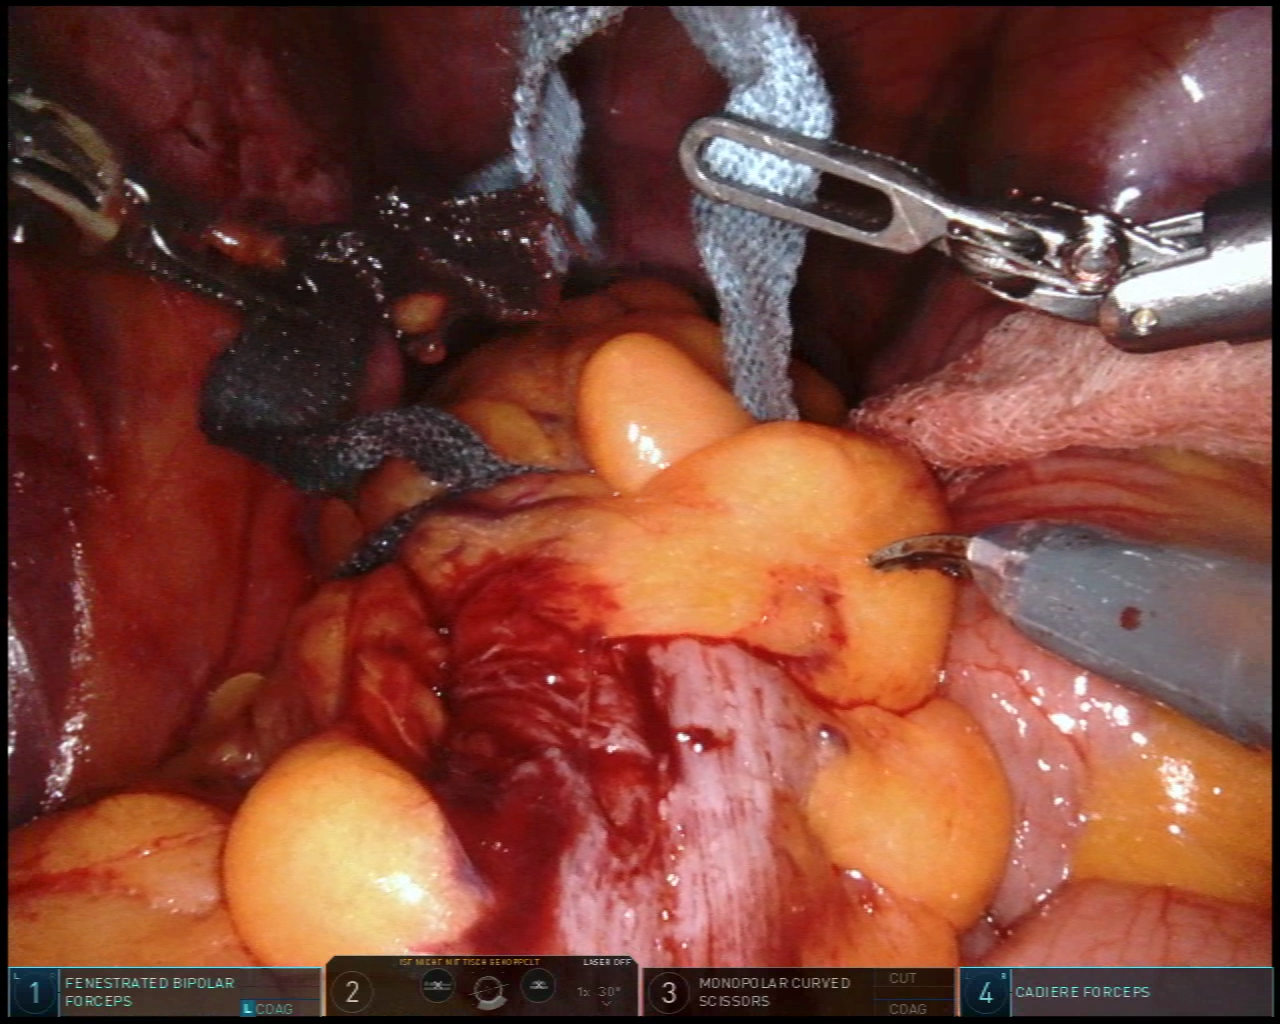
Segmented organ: small_intestine
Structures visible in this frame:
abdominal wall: yes
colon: yes
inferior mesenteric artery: no
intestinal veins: no
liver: no
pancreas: no
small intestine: yes
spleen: no
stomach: no
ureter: no
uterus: no
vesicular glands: no